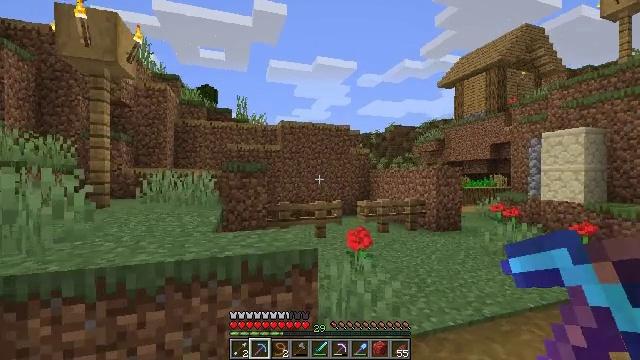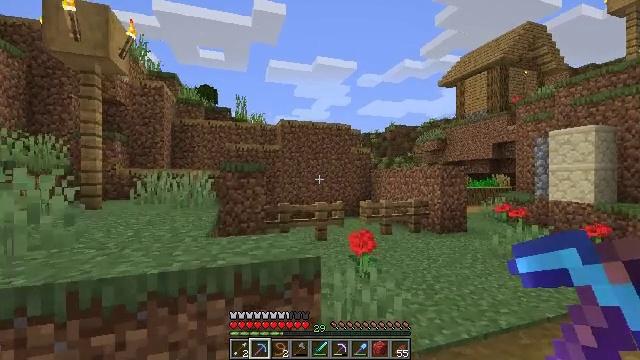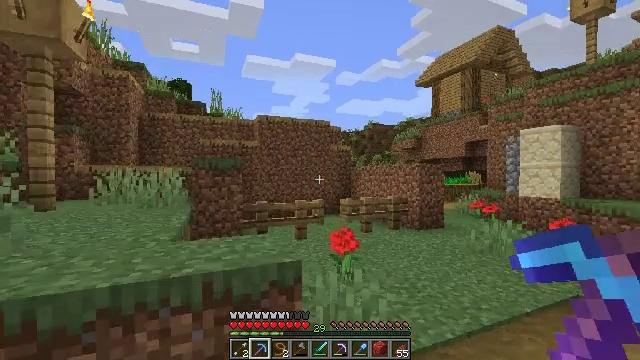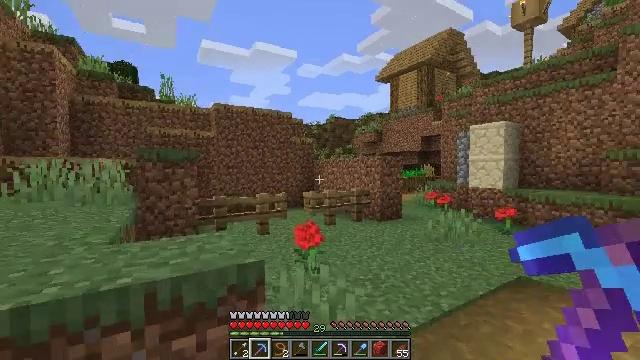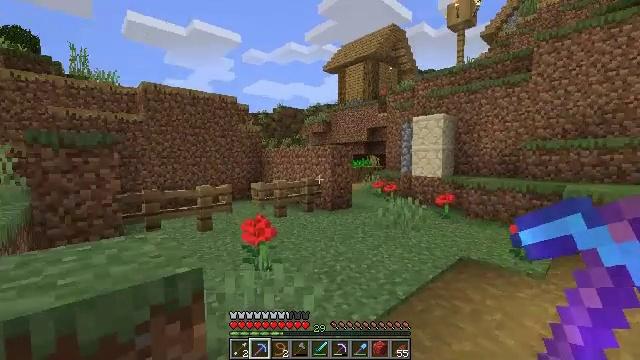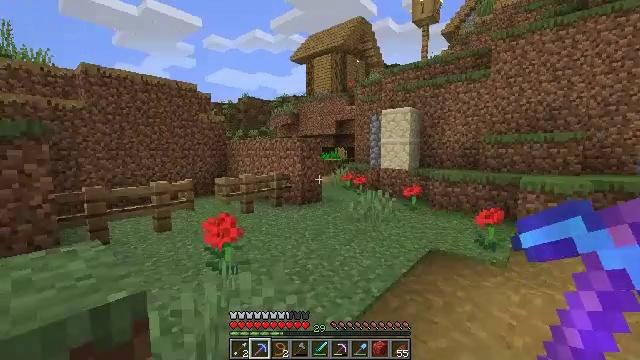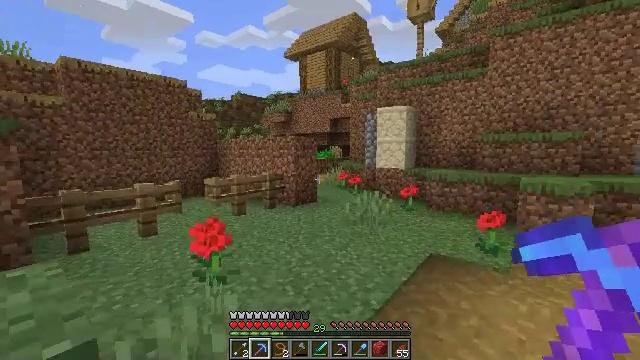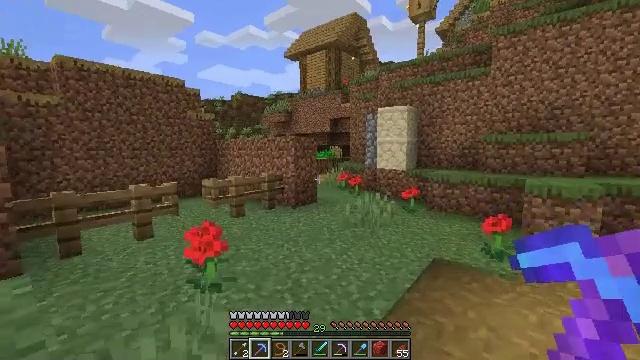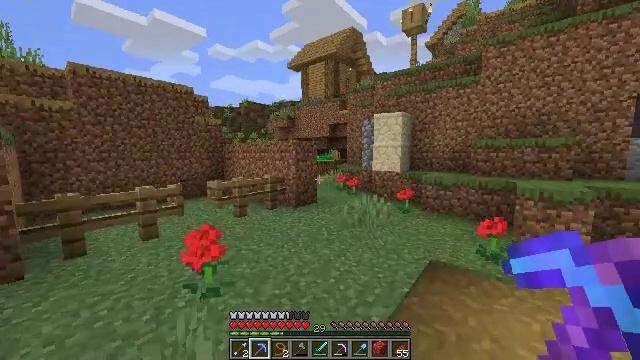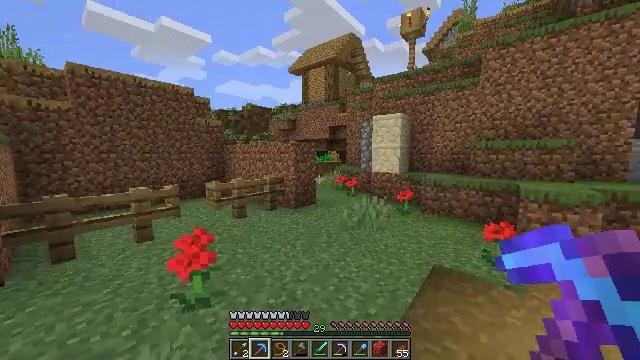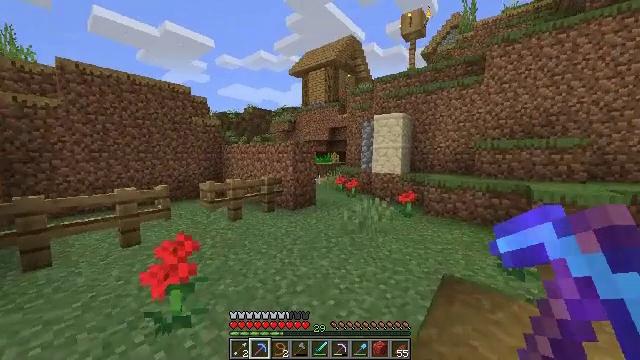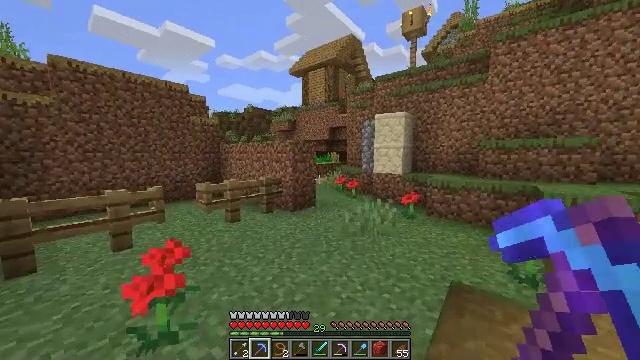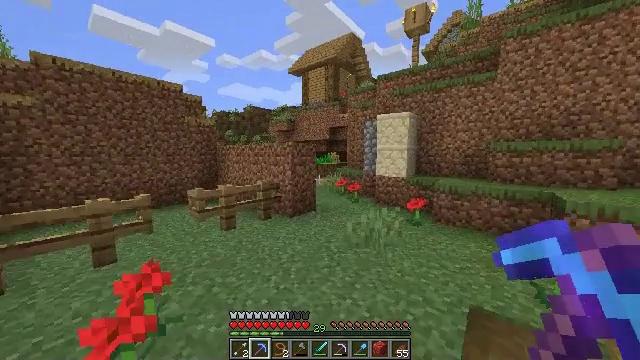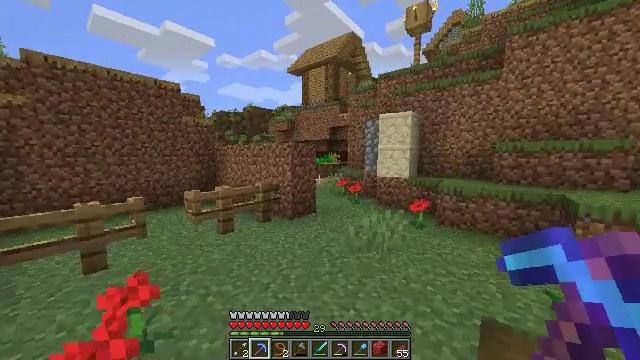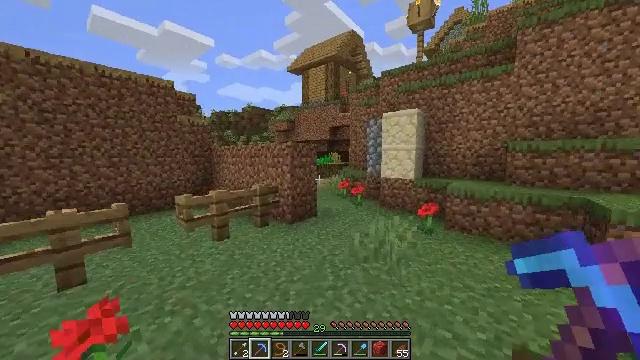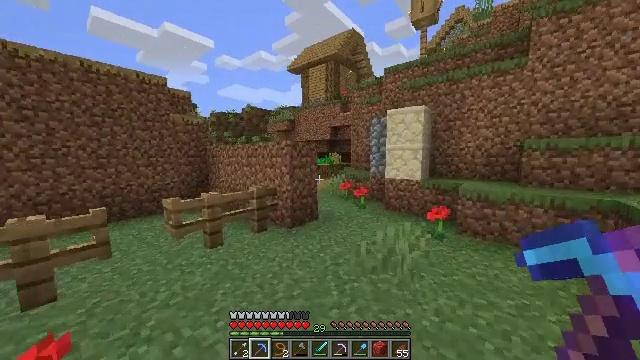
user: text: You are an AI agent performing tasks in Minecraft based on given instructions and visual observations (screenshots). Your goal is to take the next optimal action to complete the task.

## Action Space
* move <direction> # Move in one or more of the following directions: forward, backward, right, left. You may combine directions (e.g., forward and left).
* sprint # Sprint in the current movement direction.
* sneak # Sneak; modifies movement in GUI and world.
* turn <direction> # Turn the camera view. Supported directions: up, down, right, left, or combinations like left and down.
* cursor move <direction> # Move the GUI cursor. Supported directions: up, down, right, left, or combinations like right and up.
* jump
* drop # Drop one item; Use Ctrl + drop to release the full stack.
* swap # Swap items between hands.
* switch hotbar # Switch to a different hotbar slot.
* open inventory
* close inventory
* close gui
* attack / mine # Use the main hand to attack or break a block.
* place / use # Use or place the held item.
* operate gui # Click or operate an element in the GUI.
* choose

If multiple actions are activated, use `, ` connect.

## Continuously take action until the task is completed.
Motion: motion action
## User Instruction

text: Remove a lead from the inventory.
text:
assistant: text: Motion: move forward
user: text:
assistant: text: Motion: move forward, turn right
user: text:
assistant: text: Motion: move forward, turn right and down
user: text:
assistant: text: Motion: move forward, turn right and down
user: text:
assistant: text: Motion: move forward, turn right and down
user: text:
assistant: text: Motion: move forward, sprint, turn right
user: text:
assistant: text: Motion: move forward, sprint
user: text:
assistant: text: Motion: move forward, sprint
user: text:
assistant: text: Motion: move forward, sprint
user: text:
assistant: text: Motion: move forward, sprint
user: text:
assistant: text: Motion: move forward, sprint
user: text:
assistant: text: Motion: move forward, sprint
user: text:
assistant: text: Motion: move forward, sprint
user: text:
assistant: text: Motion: move forward, sprint
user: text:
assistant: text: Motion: move forward, sprint
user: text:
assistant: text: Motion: move forward, sprint
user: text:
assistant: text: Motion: move forward, sprint
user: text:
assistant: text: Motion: move forward, sprint
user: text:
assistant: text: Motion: move forward, sprint
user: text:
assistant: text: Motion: move forward, sprint
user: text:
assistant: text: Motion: move forward, sprint
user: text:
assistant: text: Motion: move forward, sprint, turn left
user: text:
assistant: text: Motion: move forward and move right, sprint, turn left
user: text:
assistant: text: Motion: move forward and move right, sprint, turn left
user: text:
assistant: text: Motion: move forward and move right, turn left and down
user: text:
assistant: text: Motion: move left, turn left and down
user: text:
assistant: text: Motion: move left, turn left and down
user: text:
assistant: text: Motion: move left, turn left and down
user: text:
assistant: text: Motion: move forward and move left, turn right and down
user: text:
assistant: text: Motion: move forward and move left, turn right and down